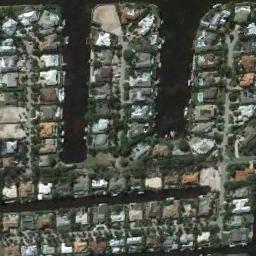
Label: dense_residential